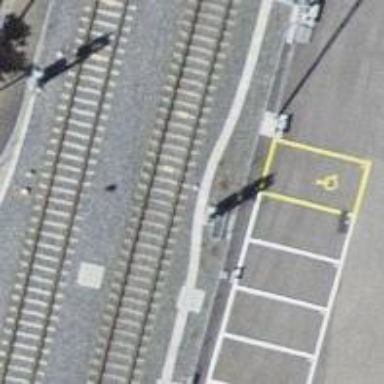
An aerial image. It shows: Railway signal.